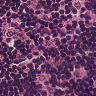
Metastatic tissue present: no